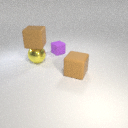
large yellow metal sphere to the left of small purple rubber cube